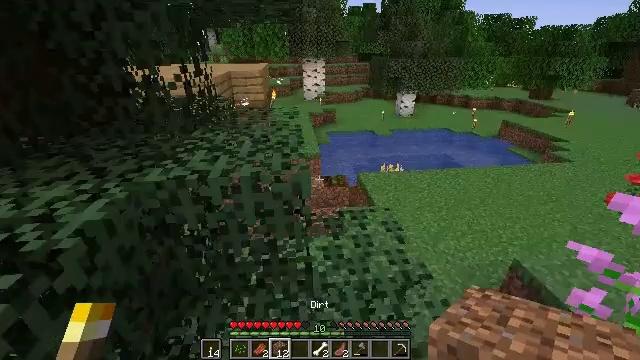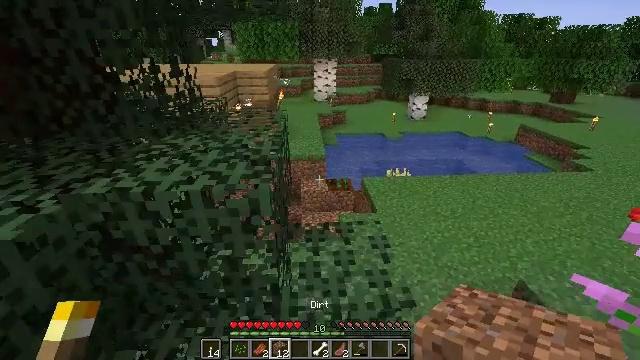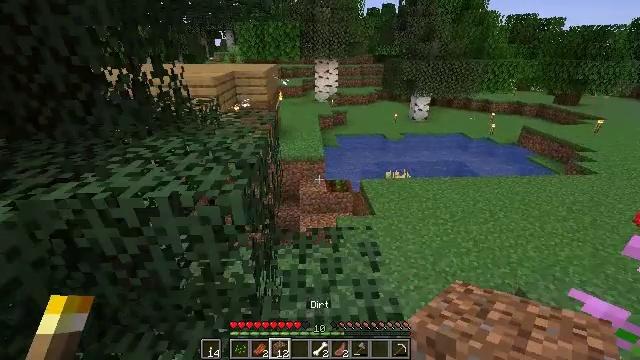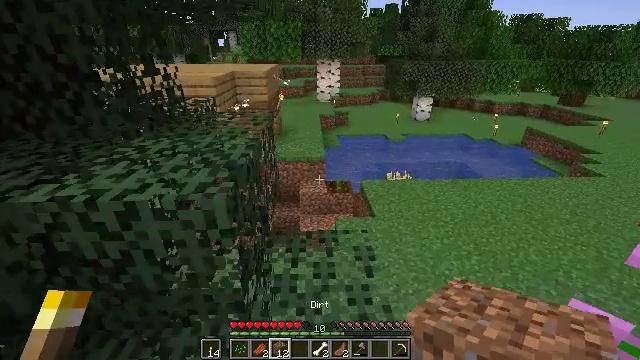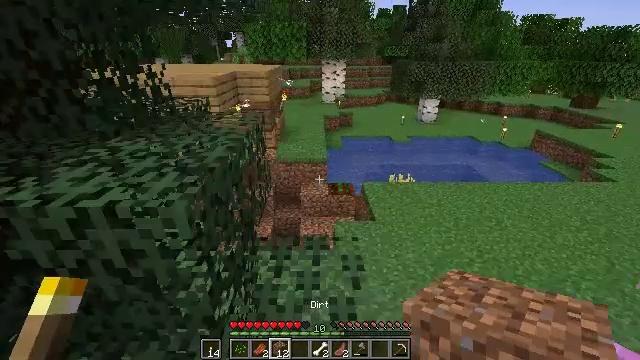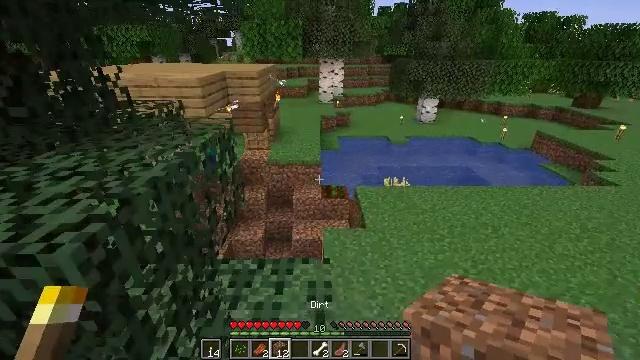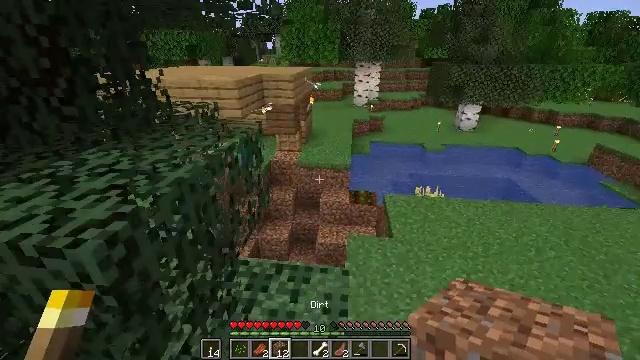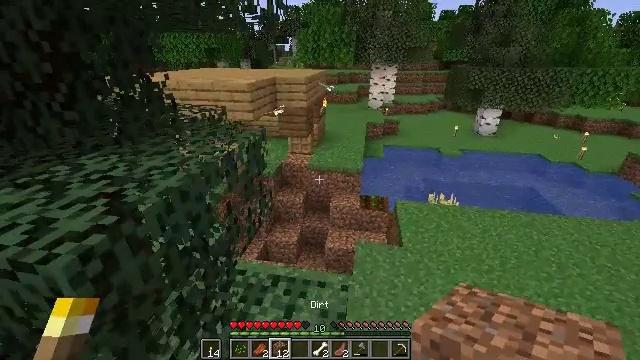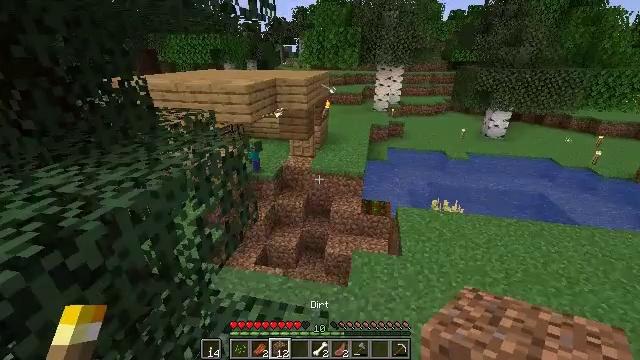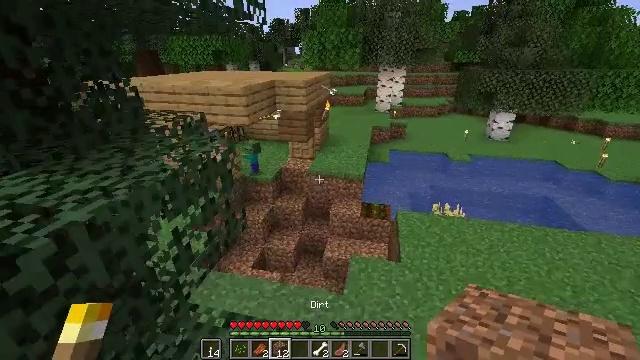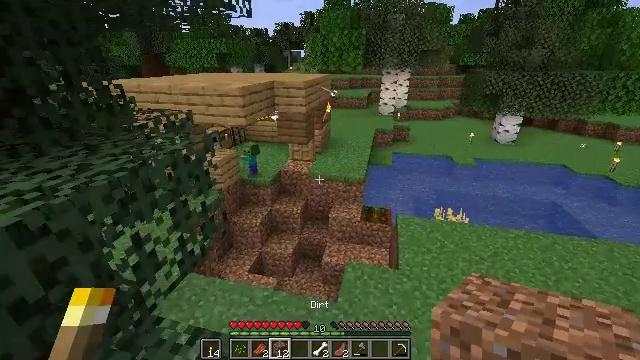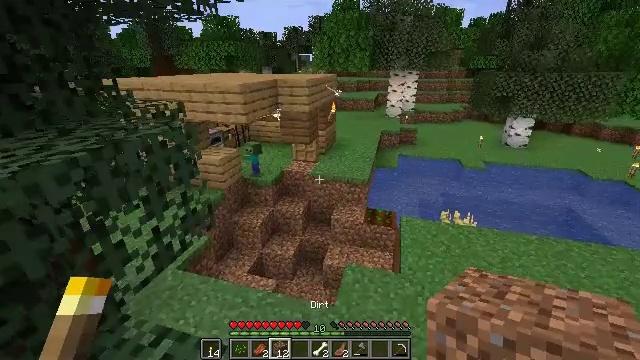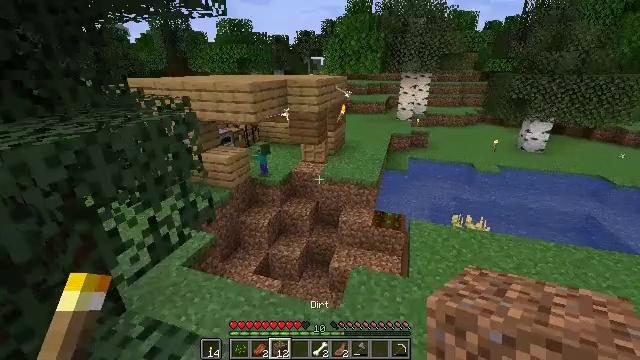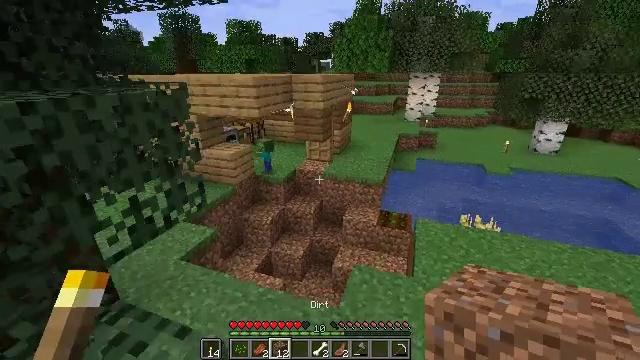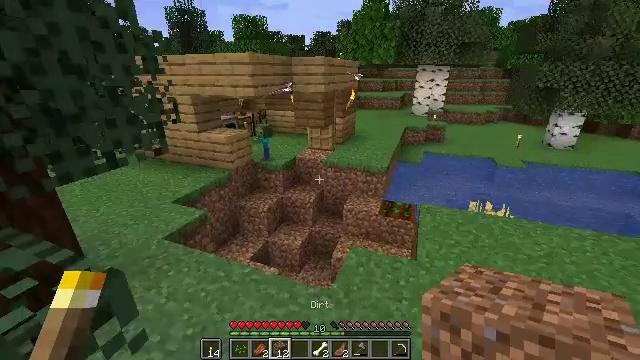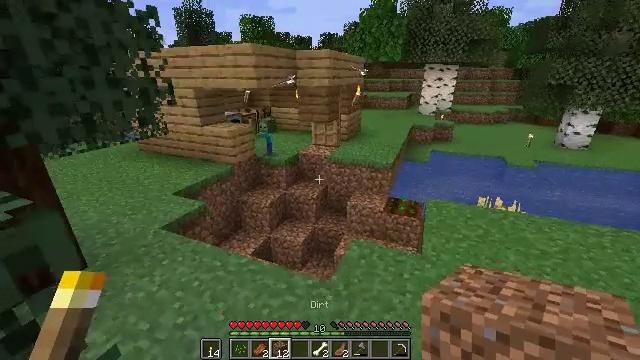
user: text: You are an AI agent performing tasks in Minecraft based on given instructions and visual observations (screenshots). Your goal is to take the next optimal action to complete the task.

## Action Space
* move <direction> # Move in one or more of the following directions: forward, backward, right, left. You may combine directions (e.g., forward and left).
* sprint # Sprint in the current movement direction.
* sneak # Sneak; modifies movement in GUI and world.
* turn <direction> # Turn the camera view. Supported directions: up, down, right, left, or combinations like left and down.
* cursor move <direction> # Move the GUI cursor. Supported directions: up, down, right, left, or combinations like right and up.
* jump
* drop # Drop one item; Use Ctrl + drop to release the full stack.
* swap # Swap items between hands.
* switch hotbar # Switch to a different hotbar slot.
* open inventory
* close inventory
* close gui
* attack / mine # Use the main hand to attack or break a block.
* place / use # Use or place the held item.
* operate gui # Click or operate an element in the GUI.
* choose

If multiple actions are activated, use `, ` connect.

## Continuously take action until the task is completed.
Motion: motion action
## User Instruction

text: Kill a zombie.
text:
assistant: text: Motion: move forward and move right, turn left
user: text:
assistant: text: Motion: move forward and move right
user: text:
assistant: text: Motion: move forward and move right
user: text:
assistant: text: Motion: move forward and move right, turn left
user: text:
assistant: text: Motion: move forward and move right
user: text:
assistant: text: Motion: move forward and move right, turn left
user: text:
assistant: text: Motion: move forward and move right, turn left
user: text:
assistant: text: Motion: move forward and move right, turn left
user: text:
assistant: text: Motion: move forward and move right
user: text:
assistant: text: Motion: move forward and move right, turn left
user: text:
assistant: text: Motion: move forward and move right, turn left
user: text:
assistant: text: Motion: move forward and move right, turn left
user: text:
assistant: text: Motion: move forward and move right, turn left
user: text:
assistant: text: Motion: move forward and move right, turn left
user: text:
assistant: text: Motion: move forward and move right, turn left
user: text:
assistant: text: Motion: move forward and move right
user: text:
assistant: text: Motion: move forward and move right
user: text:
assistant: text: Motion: no_op
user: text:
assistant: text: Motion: no_op
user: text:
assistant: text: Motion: no_op
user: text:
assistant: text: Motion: no_op
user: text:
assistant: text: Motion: no_op
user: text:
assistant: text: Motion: no_op
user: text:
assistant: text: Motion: no_op
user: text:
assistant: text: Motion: no_op
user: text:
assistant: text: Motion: no_op
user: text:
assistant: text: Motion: no_op
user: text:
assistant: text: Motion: no_op
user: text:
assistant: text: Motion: no_op
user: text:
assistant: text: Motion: no_op